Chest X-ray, PA view. Patient: 66 years old, sex F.
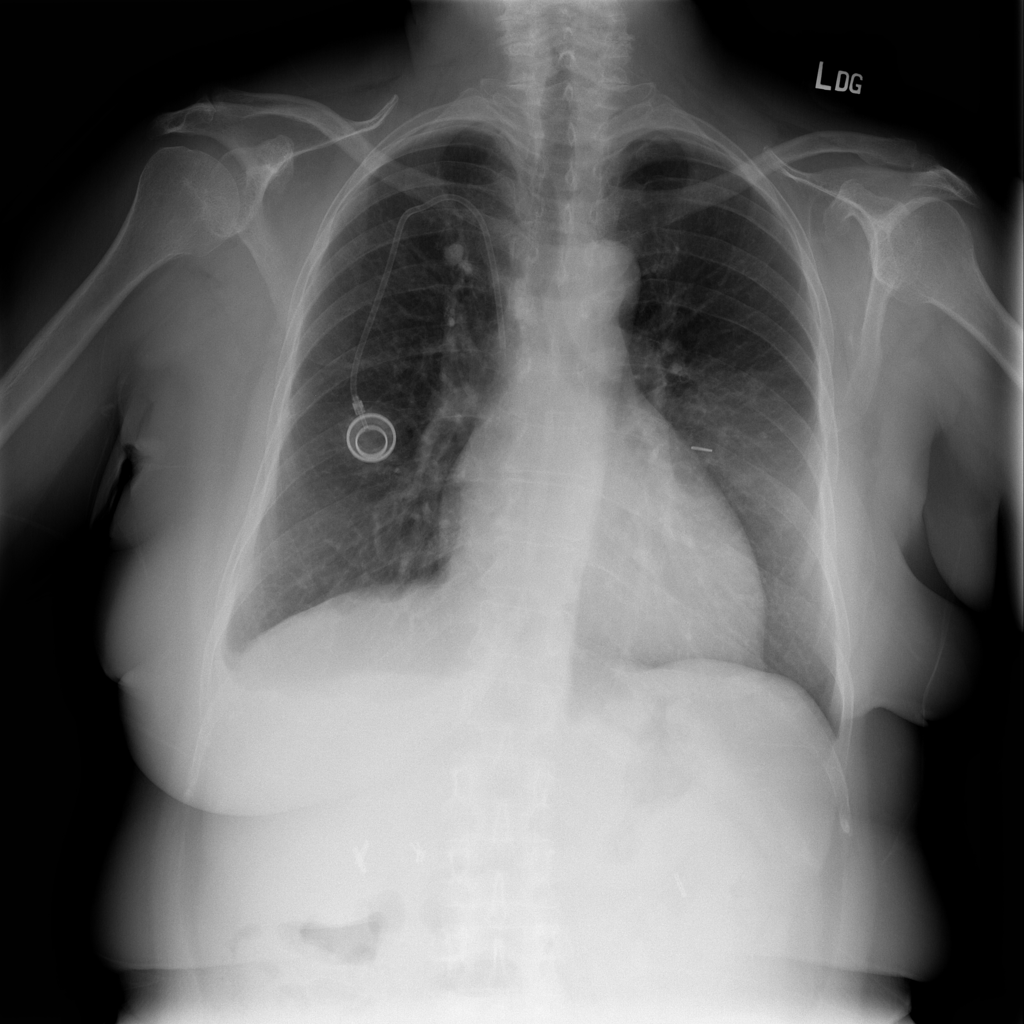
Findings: No Finding